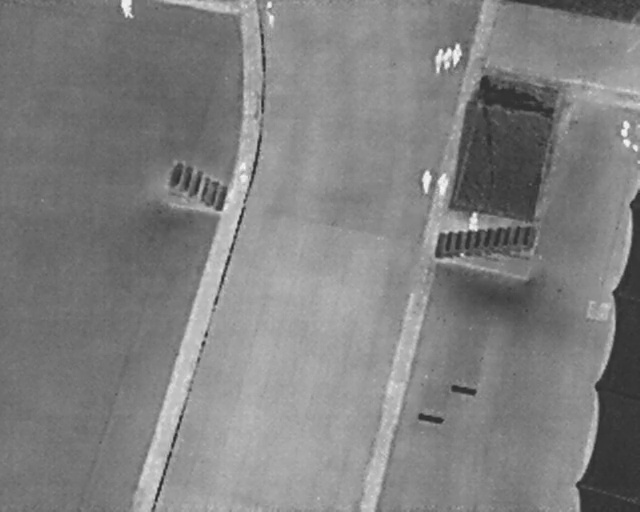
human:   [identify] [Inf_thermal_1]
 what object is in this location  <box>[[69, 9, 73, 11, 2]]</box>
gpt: <ref>1 medium person at the top right</ref>

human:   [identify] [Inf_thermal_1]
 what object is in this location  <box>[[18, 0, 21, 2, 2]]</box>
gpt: <ref>1 medium person at the top left</ref>